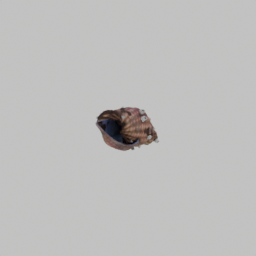
Label: animals